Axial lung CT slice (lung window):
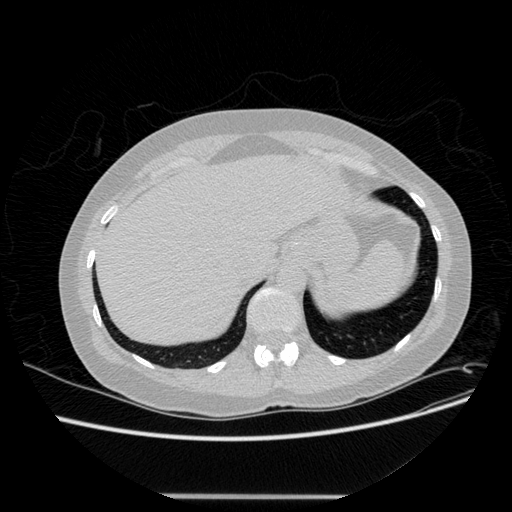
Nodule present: no